Aerial crown-view tile of a tropical tree (Barro Colorado Island, Panama), acquired 20240813:
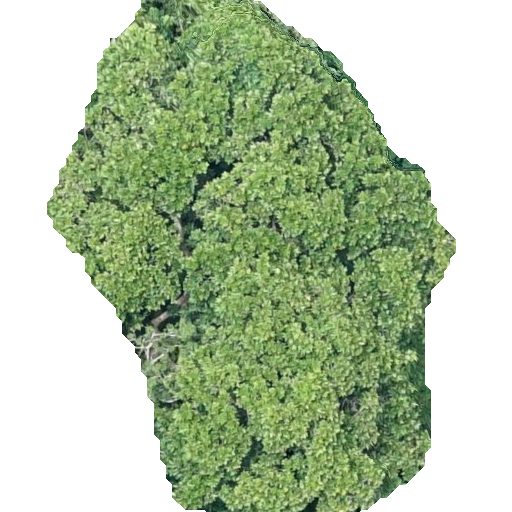
Species: Anacardium excelsum
GBIF accepted scientific name: Anacardium excelsum
Crown area: 226.034 m²